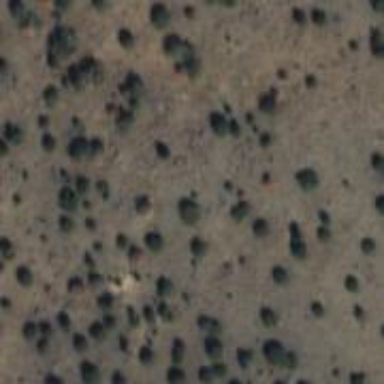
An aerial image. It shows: Patch of scrub vegetation.